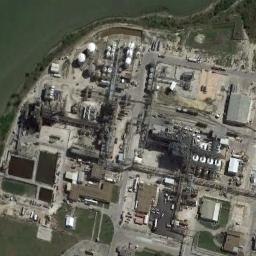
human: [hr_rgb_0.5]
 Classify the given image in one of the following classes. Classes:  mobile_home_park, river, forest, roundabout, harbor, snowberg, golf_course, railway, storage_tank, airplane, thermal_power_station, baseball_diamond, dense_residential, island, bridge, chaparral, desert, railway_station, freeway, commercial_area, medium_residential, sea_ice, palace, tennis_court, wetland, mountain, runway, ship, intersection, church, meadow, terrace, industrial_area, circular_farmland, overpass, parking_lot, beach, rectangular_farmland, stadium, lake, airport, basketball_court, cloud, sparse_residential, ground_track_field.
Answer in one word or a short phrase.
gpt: industrial_area